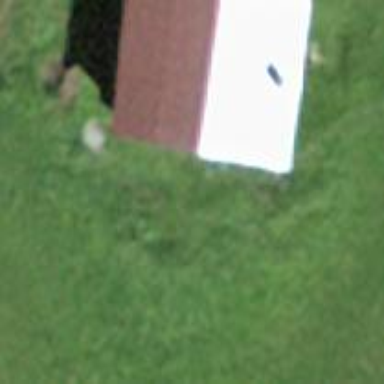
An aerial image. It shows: Farm building.